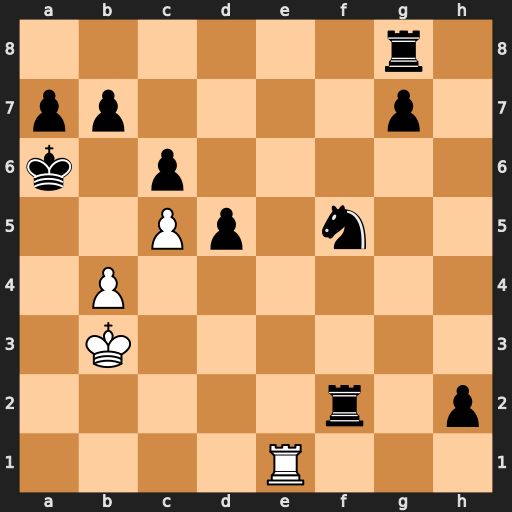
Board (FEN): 6r1/pp4p1/k1p5/2Pp1n2/1P6/1K6/5r1p/4R3
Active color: w
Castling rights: -
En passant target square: -
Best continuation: Ra1+ Ra2 Rxa2+ Kb5 Ra5#